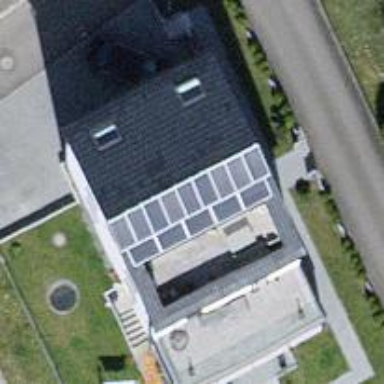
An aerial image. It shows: Solar photovoltaic panel generator.